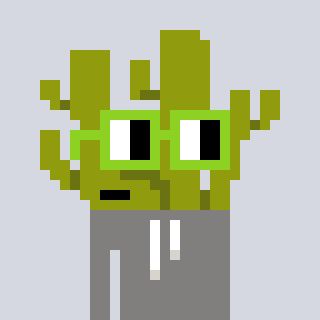
a pixel art character with square light green glasses, a cactus-shaped head and a bluegrey-colored body on a cool background